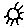
Label: sun